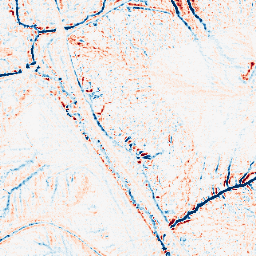
Category: edge_preserving
Decomposition family: median
Decomposition parameters: size: 7
Upsampling method: sinc_hamming
Upsampling parameters: scale: 8
kernel_size: 8
Upsampling scale: 8